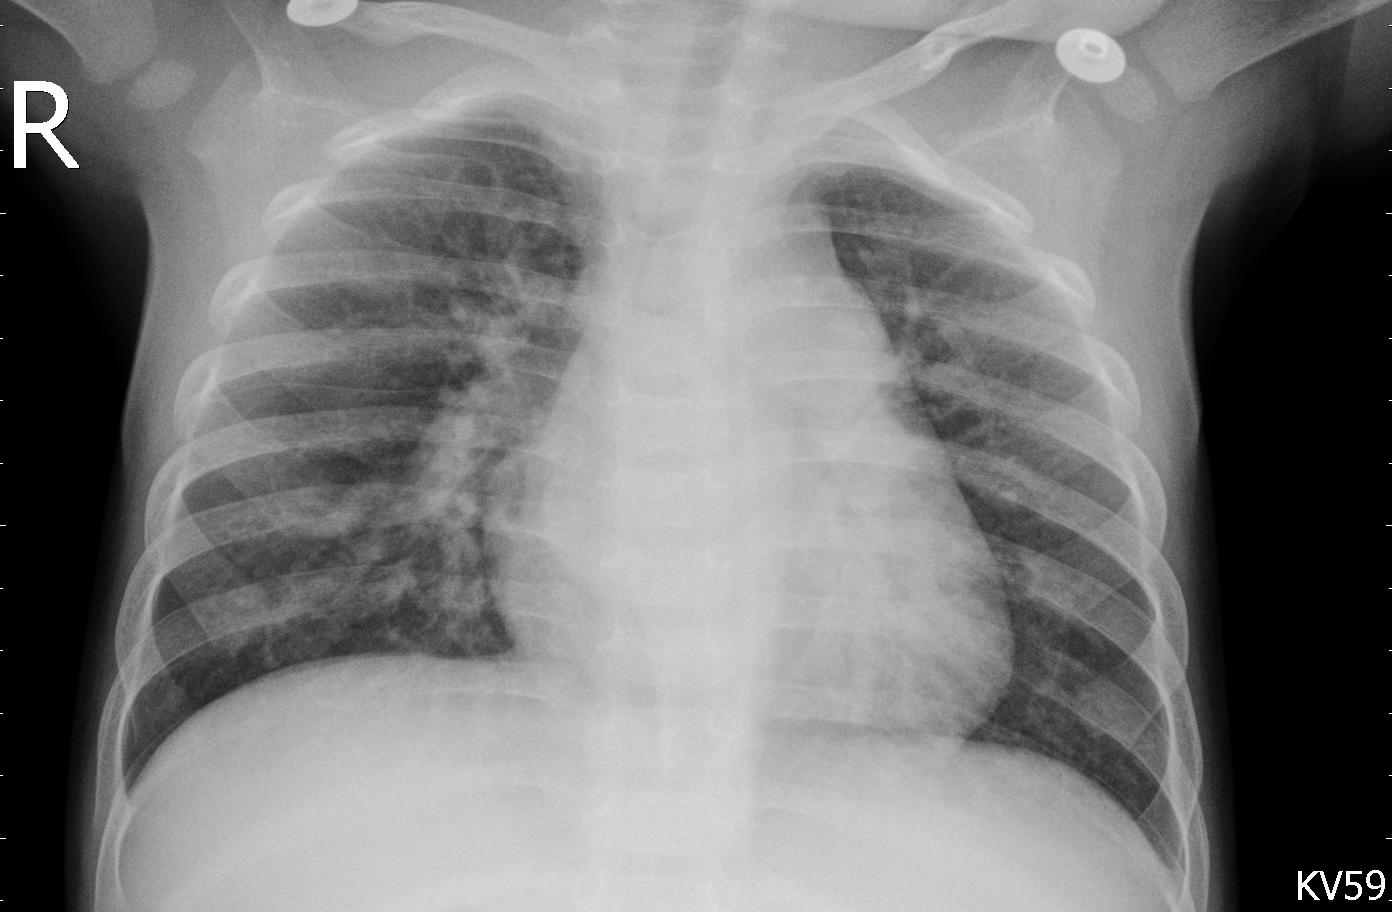
Diagnosis: PNEUMONIA